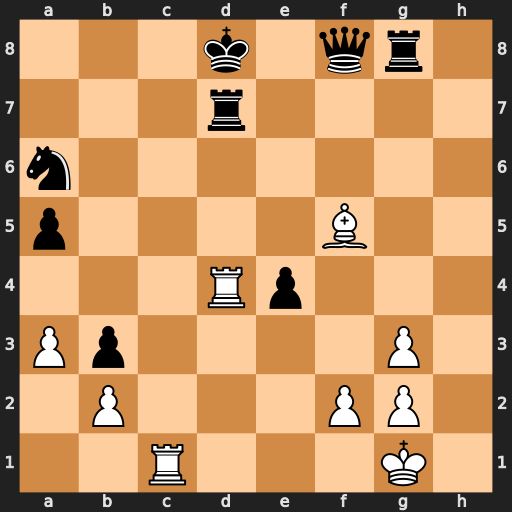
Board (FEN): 3k1qr1/3r4/n7/p4B2/3Rp3/Pp4P1/1P3PP1/2R3K1
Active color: w
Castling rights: -
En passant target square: -
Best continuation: Rxd7+ Ke8 Rc8#